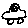
Label: car